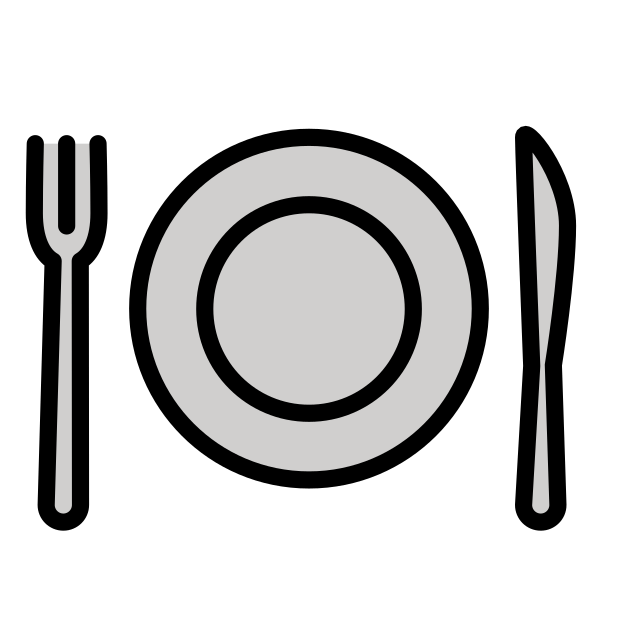
fork and knife with plate